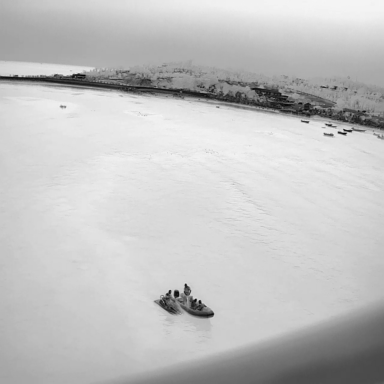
There are ten objects shown in the infrared image, including two canoes, and eight bulk_carriers.